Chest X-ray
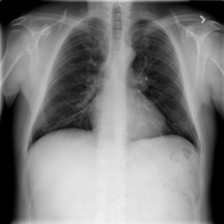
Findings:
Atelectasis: positive
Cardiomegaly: negative
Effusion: negative
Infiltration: negative
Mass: negative
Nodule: negative
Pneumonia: negative
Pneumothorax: negative
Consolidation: negative
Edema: negative
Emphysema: negative
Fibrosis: negative
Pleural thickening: negative
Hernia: negative